Question: There exists a square div that is an arbitrary percent wide (and the same amount high) that needs to scale with the window.
It must stay within the bounds of the viewport (ie: not clipping outside) and maintain its square shape - essentially duplicating the 'background-size: contain;' feature of CSS.
I need to support iOS Safari v3.2, so I can't use 'vw/vh/vmin/vmax' and would prefer a CSS-only solution.

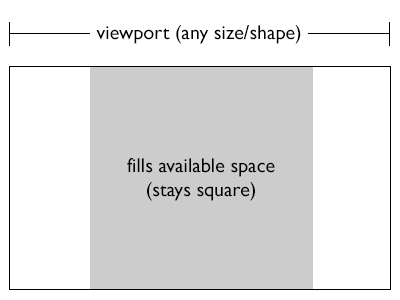
Answer: You can set it using ':after' in CSS
DEMO <URL>
'''
.wrapper:after {
padding-top: 100%; /*Sets ratio*/
display: block;
content: '';
}
'''
Explanation:
This works by inserting no content ':after' and then giving the div a padding top of 100%, thus pushing the bottom of the div down. If you change it to, say, 'padding-top: 56.25%;' it would give a 16:9 ratio. The padding does not interfere with the content of the div as it is inserted ':after' and only elements that are associated with ':after' within this element would be affected. In this case there are no elements that use ':after' as you'd always use a new div for this effect.
DEMO <URL>
to stop it expanding beyond a point set a 'max-width' and 'max-height'
'''
.wrapper {
width: 50%;
display: inline-block;
position: relative;
max-height:350px;
max-width:350px;
}
'''